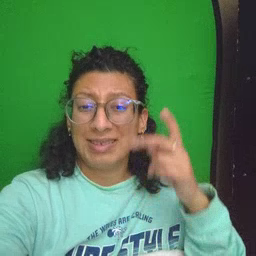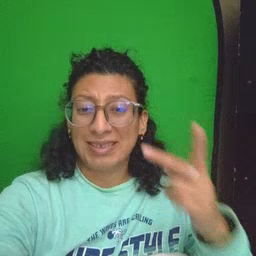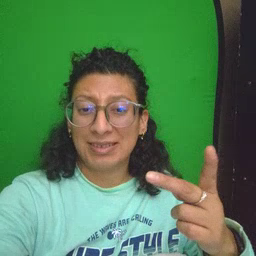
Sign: see